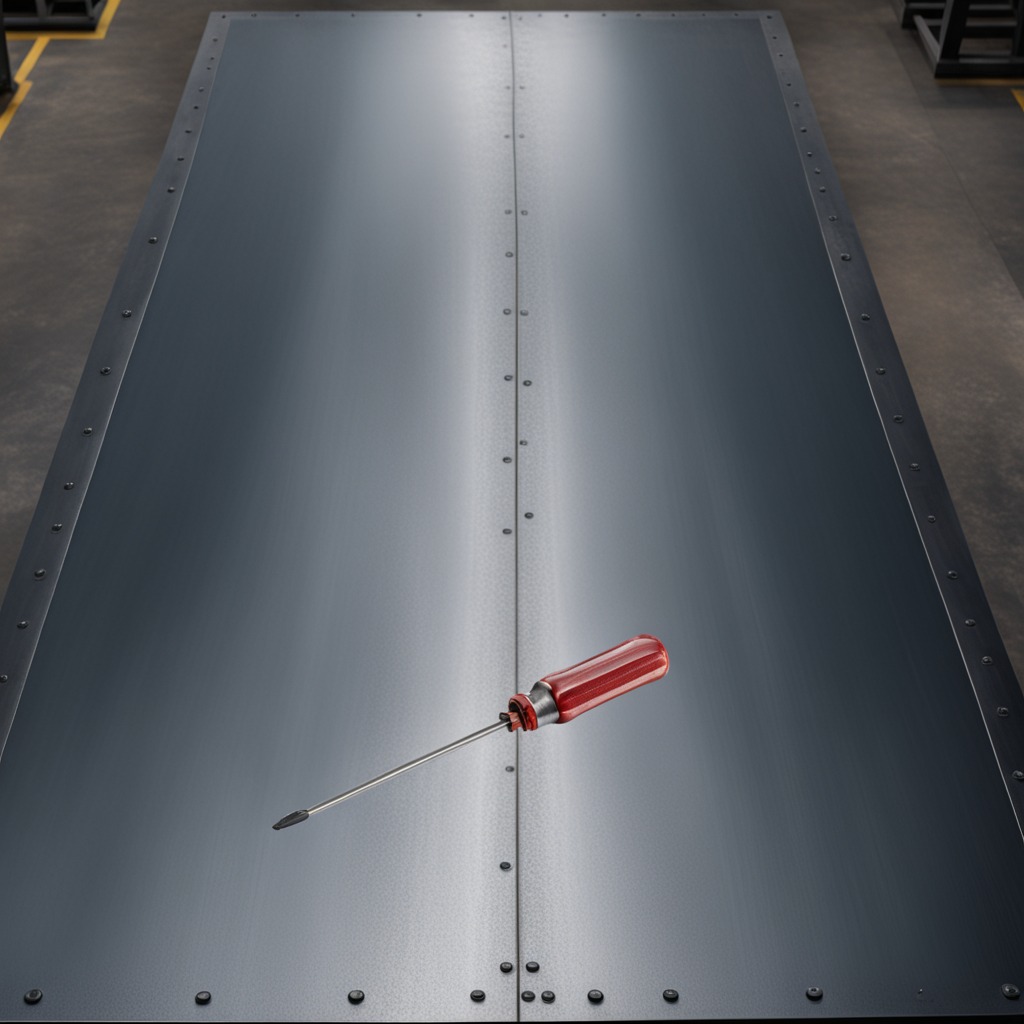
A screwdriver lies on the cold steel table in a mining workshop.